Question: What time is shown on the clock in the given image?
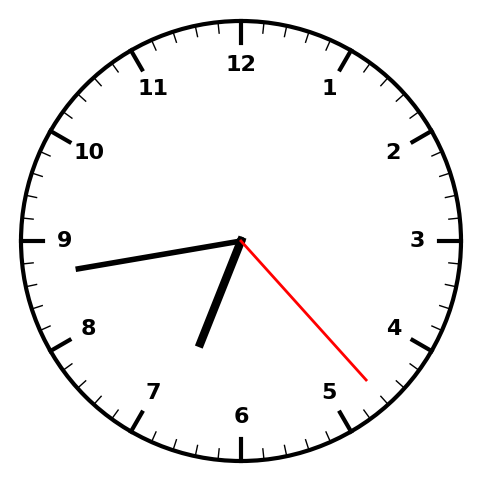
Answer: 06:43:23